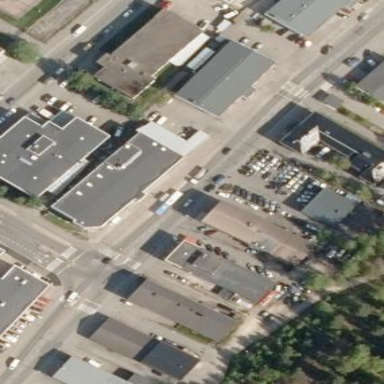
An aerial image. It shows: Hardware shop located inside building.